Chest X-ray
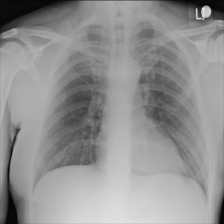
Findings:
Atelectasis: negative
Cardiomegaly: negative
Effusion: negative
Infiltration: negative
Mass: negative
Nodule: negative
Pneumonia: negative
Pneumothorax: negative
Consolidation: negative
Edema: negative
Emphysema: negative
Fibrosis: negative
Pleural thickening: negative
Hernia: negative